Question: I have an MVC Razor view and my model contains one or more fields that need to be auto-filled by the system, such as "Timestamp" and "Username". Because these fields are required, they need to be in the form.
Here is an example of what the default code looks like when you allow Visual Studio to scaffold your views from a controller.
'''
<div class="form-group">
@Html.LabelFor(model => model.RoseUserName,
htmlAttributes: new { @class = "control-label col-md-2" })
<div class="col-md-10">
@Html.EditorFor(model => model.RoseUserName,
new { htmlAttributes = new { @class = "form-control" } })
@Html.ValidationMessageFor(model => model.RoseUserName, "",
new { @class = "text-danger" })
</div>
</div>
'''
This what the code looks like when rendered. It's functional, but the first and third fields are fully editable when it shouldn't be. So the question is how we can have EditorFor fields that feed the correct data into the model when the form is submitted but that the user can't change?

While there are some reasons you might want to keep those fields hidden from view, there are also valid reasons you would want these fields to be seen by the user, such as in a company intranet with users who expect to see that information. While a datestamp could be autogenerated by SQL Server with a 'getdate()' default value, capturing the user's identity under Windows Authentication would need to be done from from the MVC side. The identification of the user is part of the model.
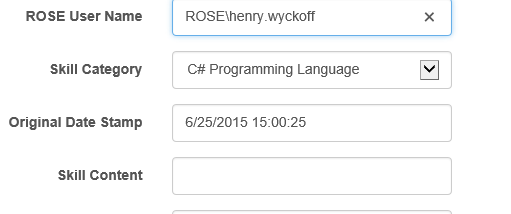
Answer: An important database features is the ability to have computed properties. If you're mapping your code first classes to tables that contain computed properties, you don't want Entity Framework to try to update those columns. But you do want EF to return those values from the database after you've inserted or updated data. You can use the DatabaseGenerated annotation to flag those properties in your class along with the Computed enum. Other enums are None and Identity.
'''
[DatabaseGenerated(DatabaseGenerationOption.Computed)]
public DateTime DateCreated { get; set; }
'''
Now just have your database generate the time stamp when the record is created. You can also set DataAnnotation to read only like so
'''
[DatabaseGenerated(DatabaseGenerationOption.Computed)]
[Editable(false)]
public DateTime DateCreated { get; set; }
'''
Hope this helps
'''
// Private
private DateTime _createdOn = DateTime.Now;
// Public property
[Display(Name = "Created On")]
[DataType(DataType.DateTime)]
[DisplayFormat(ApplyFormatInEditMode = true, DataFormatString = "{0:MM/dd/yyyy}")]
public DateTime CreatedOn
{
get
{
return (_createdOn == DateTime.MinValue) ? DateTime.Now : _createdOn;
}
set { _createdOn = value; }
}
'''
Or in the View.
'''
@Html.HiddenFor(model => model.CommentTime, new { @Value=System.DateTime.Now })
'''
Or in the controller.
'''
public ActionResult Index()
{
return View(new MyViewModel
{
Birth = DateTime.Now
});
}
'''
If done in the controller and/or model you can use the html attribute of readonly like so.
You could use a custom editor template:
'''
public class MyViewModel
{
[UIHint("MyHiddenDate")]
public DateTime Date { get; set; }
}
'''
and then define ~/Views/Shared/EditorTemplates/MyHiddenDate.cshtml:
'''
@model DateTime
@Html.Hidden("", Model.ToString("dd/MM/yyyy"))
'''
and finally in your view use the EditorFor helper:
'''
@model MyViewModel
@Html.EditorFor(x => x.Date)
'''
This will render the custom editor template for the Date property of the view model and consequently render the hidden field with a value using the desired format.
The EditorFor html helper does not have overloads that take HTML attributes. In this case, you need to use something more specific like TextBoxFor:
'''
<div class="editor-field">
@Html.TextBoxFor(model => model.DateCreated , new
{ disabled = "disabled", @readonly = "readonly" })
</div>
'''
You can still use EditorFor, but you will need to have a TextBoxFor in a custom EditorTemplate:
'''
public class MyModel
{
[UIHint("DateCreated ")]
public string DateCreated { ;get; set; }
}
'''
Then, in your Views/Shared/EditorTemplates folder, create a file DateCreated .cshtml. In that file, put this:
'''
@model string
@Html.TextBoxFor(m => m, new { @readonly = "readonly" })
'''